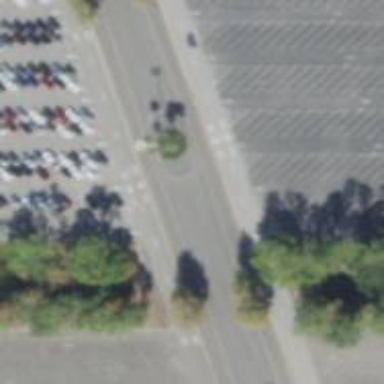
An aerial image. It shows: Designated parking area for trams located along service road.